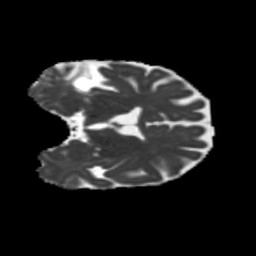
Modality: MD
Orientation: coronal
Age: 42
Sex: female
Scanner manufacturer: siemens
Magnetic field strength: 3 T
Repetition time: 5.25 s
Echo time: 0.08 s